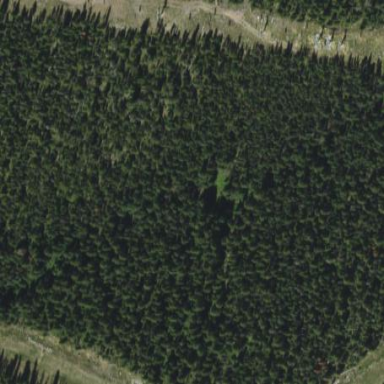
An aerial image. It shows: Evergreen needle-leaved woodland.